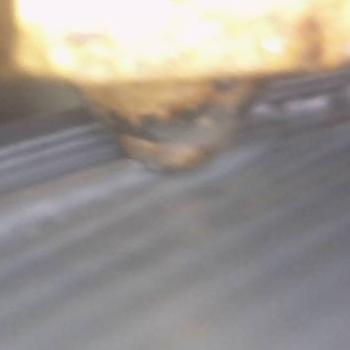
Flow rate: 89%